Question: I am trying to push an array object to the Template generated by the HTMLService, so that I can populate a drop down box.
My function 'showSidebar()' is called in the 'onOpen()' function.
showSideBar()
'''
/**
* Opens a sidebar in the document containing the add-on's user interface.
*/
function showSidebar() {
var ui = HtmlService.createHtmlOutputFromFile('Sidebar')
.setTitle('Generate Reports');
SpreadsheetApp.getUi().showSidebar(ui);
}
'''
the contents of the HTML file Sidebar.html is
'''
<div class="sidebar branding-below">
<form>
<div class="block col-contain">
<div class="block form-group">
<label for="client-dd"><b>Client Name</b></label><br />
<select id="client-dd" class="width-100">
<? var data = getUniqueCustomers();
for (var i = 0; i < data.length; i++)
{
var val = data[i];
var v = val[0]; ?>
<option value='<?!= v ?>'>
<?!=v ?>
</option>
<? } ?>
</select>
</div>
</div>
</form>
</div>
'''
the function 'getUniqueCustomers()' ( I know it works because I have tested it) is as follows
'''
function getUniqueCustomers(){
var sheet = SpreadsheetApp.getActiveSpreadsheet();
var rangeVals = sheet.getRange("E2:E");
var x = ArrayLib.unique(rangeVals.getValues());
return x;
}
'''
However for some reason I see the following in the sidebar

Any ideas ?
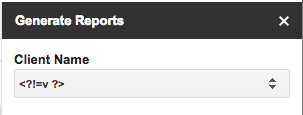
Answer: You are trying to use templated HTML - for this you need to use method instead of .createHtmlOutputFromFile(). <URL>